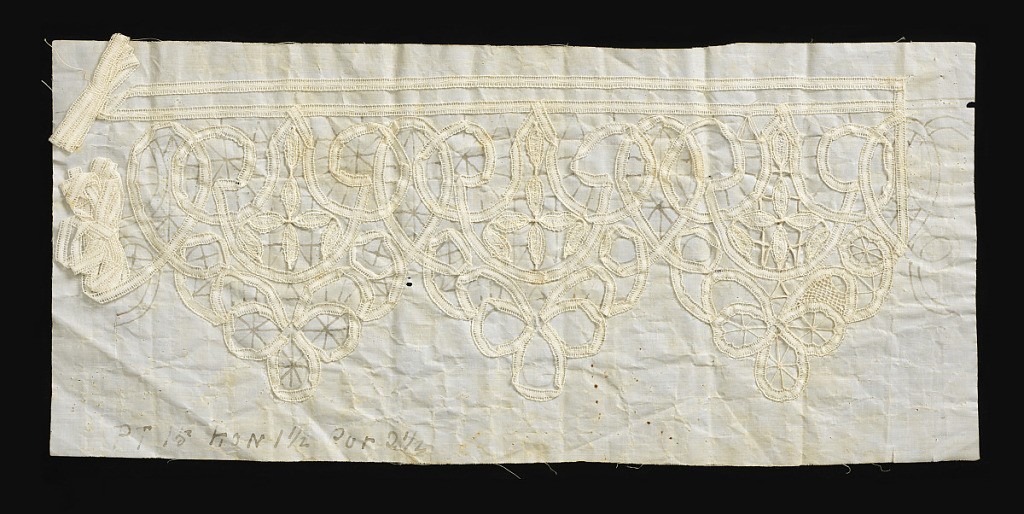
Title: Pattern with tape lace attached
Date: ca. 1900
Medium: cotton Technique: machine made tape applied to glazed cloth and the beginning of needle made fillings added
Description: Incomplete example. Tape applied to glazed cloth following an ink-drawn pattern. Needlelace fillings.